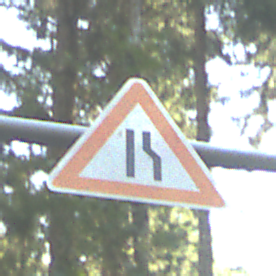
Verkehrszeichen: EinseitigVerengteFahrbahnRechts
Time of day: MorningAfternoon
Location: Outdoor (Nature)
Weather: Clear
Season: NotSpecified
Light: Natural